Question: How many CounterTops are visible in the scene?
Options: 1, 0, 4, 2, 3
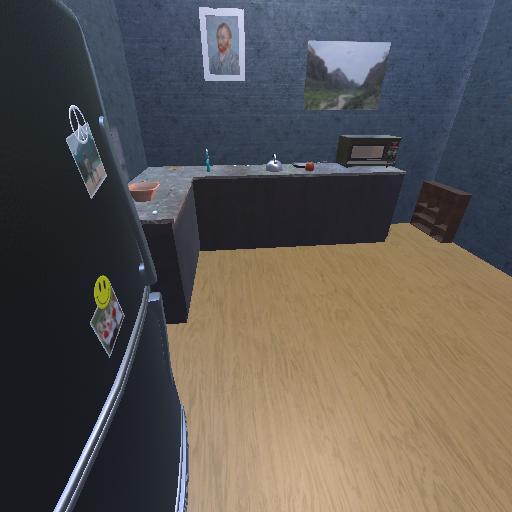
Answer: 1